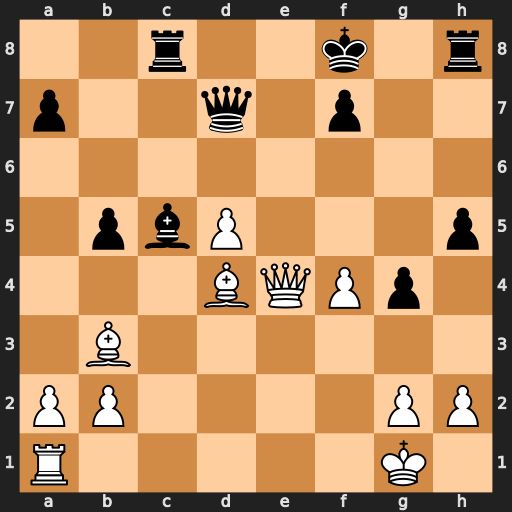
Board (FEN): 2r2k1r/p2q1p2/8/1pbP3p/3BQPp1/1B6/PP4PP/R5K1
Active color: w
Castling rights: -
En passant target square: -
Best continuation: Bxc5+ Rxc5 Qd4 Rh6 Qxc5+